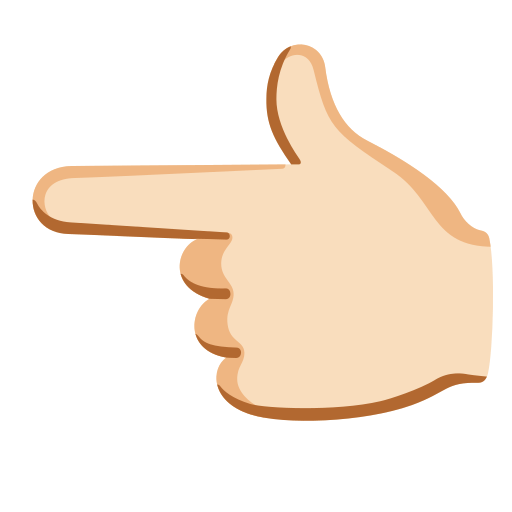
Emoji: 👈🏻